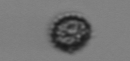
Label: Pseudochattonella_farcimen